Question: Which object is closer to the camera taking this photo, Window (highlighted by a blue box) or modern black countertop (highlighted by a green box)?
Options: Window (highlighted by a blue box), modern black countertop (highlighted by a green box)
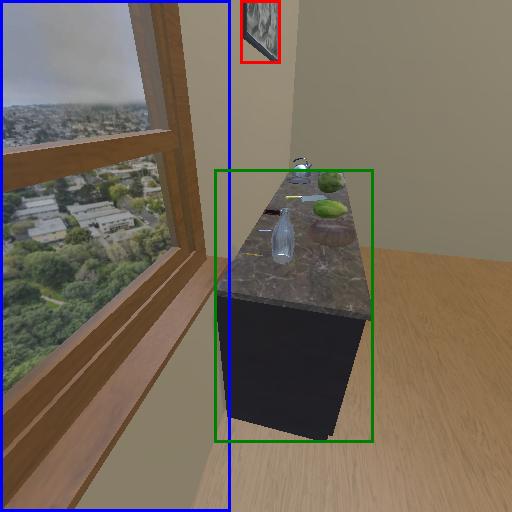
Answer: Window (highlighted by a blue box)